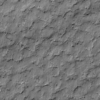
Label: not_dusty